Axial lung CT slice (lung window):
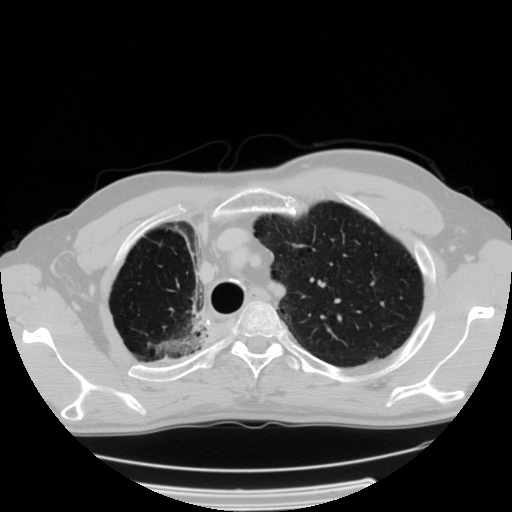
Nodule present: no